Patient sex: M
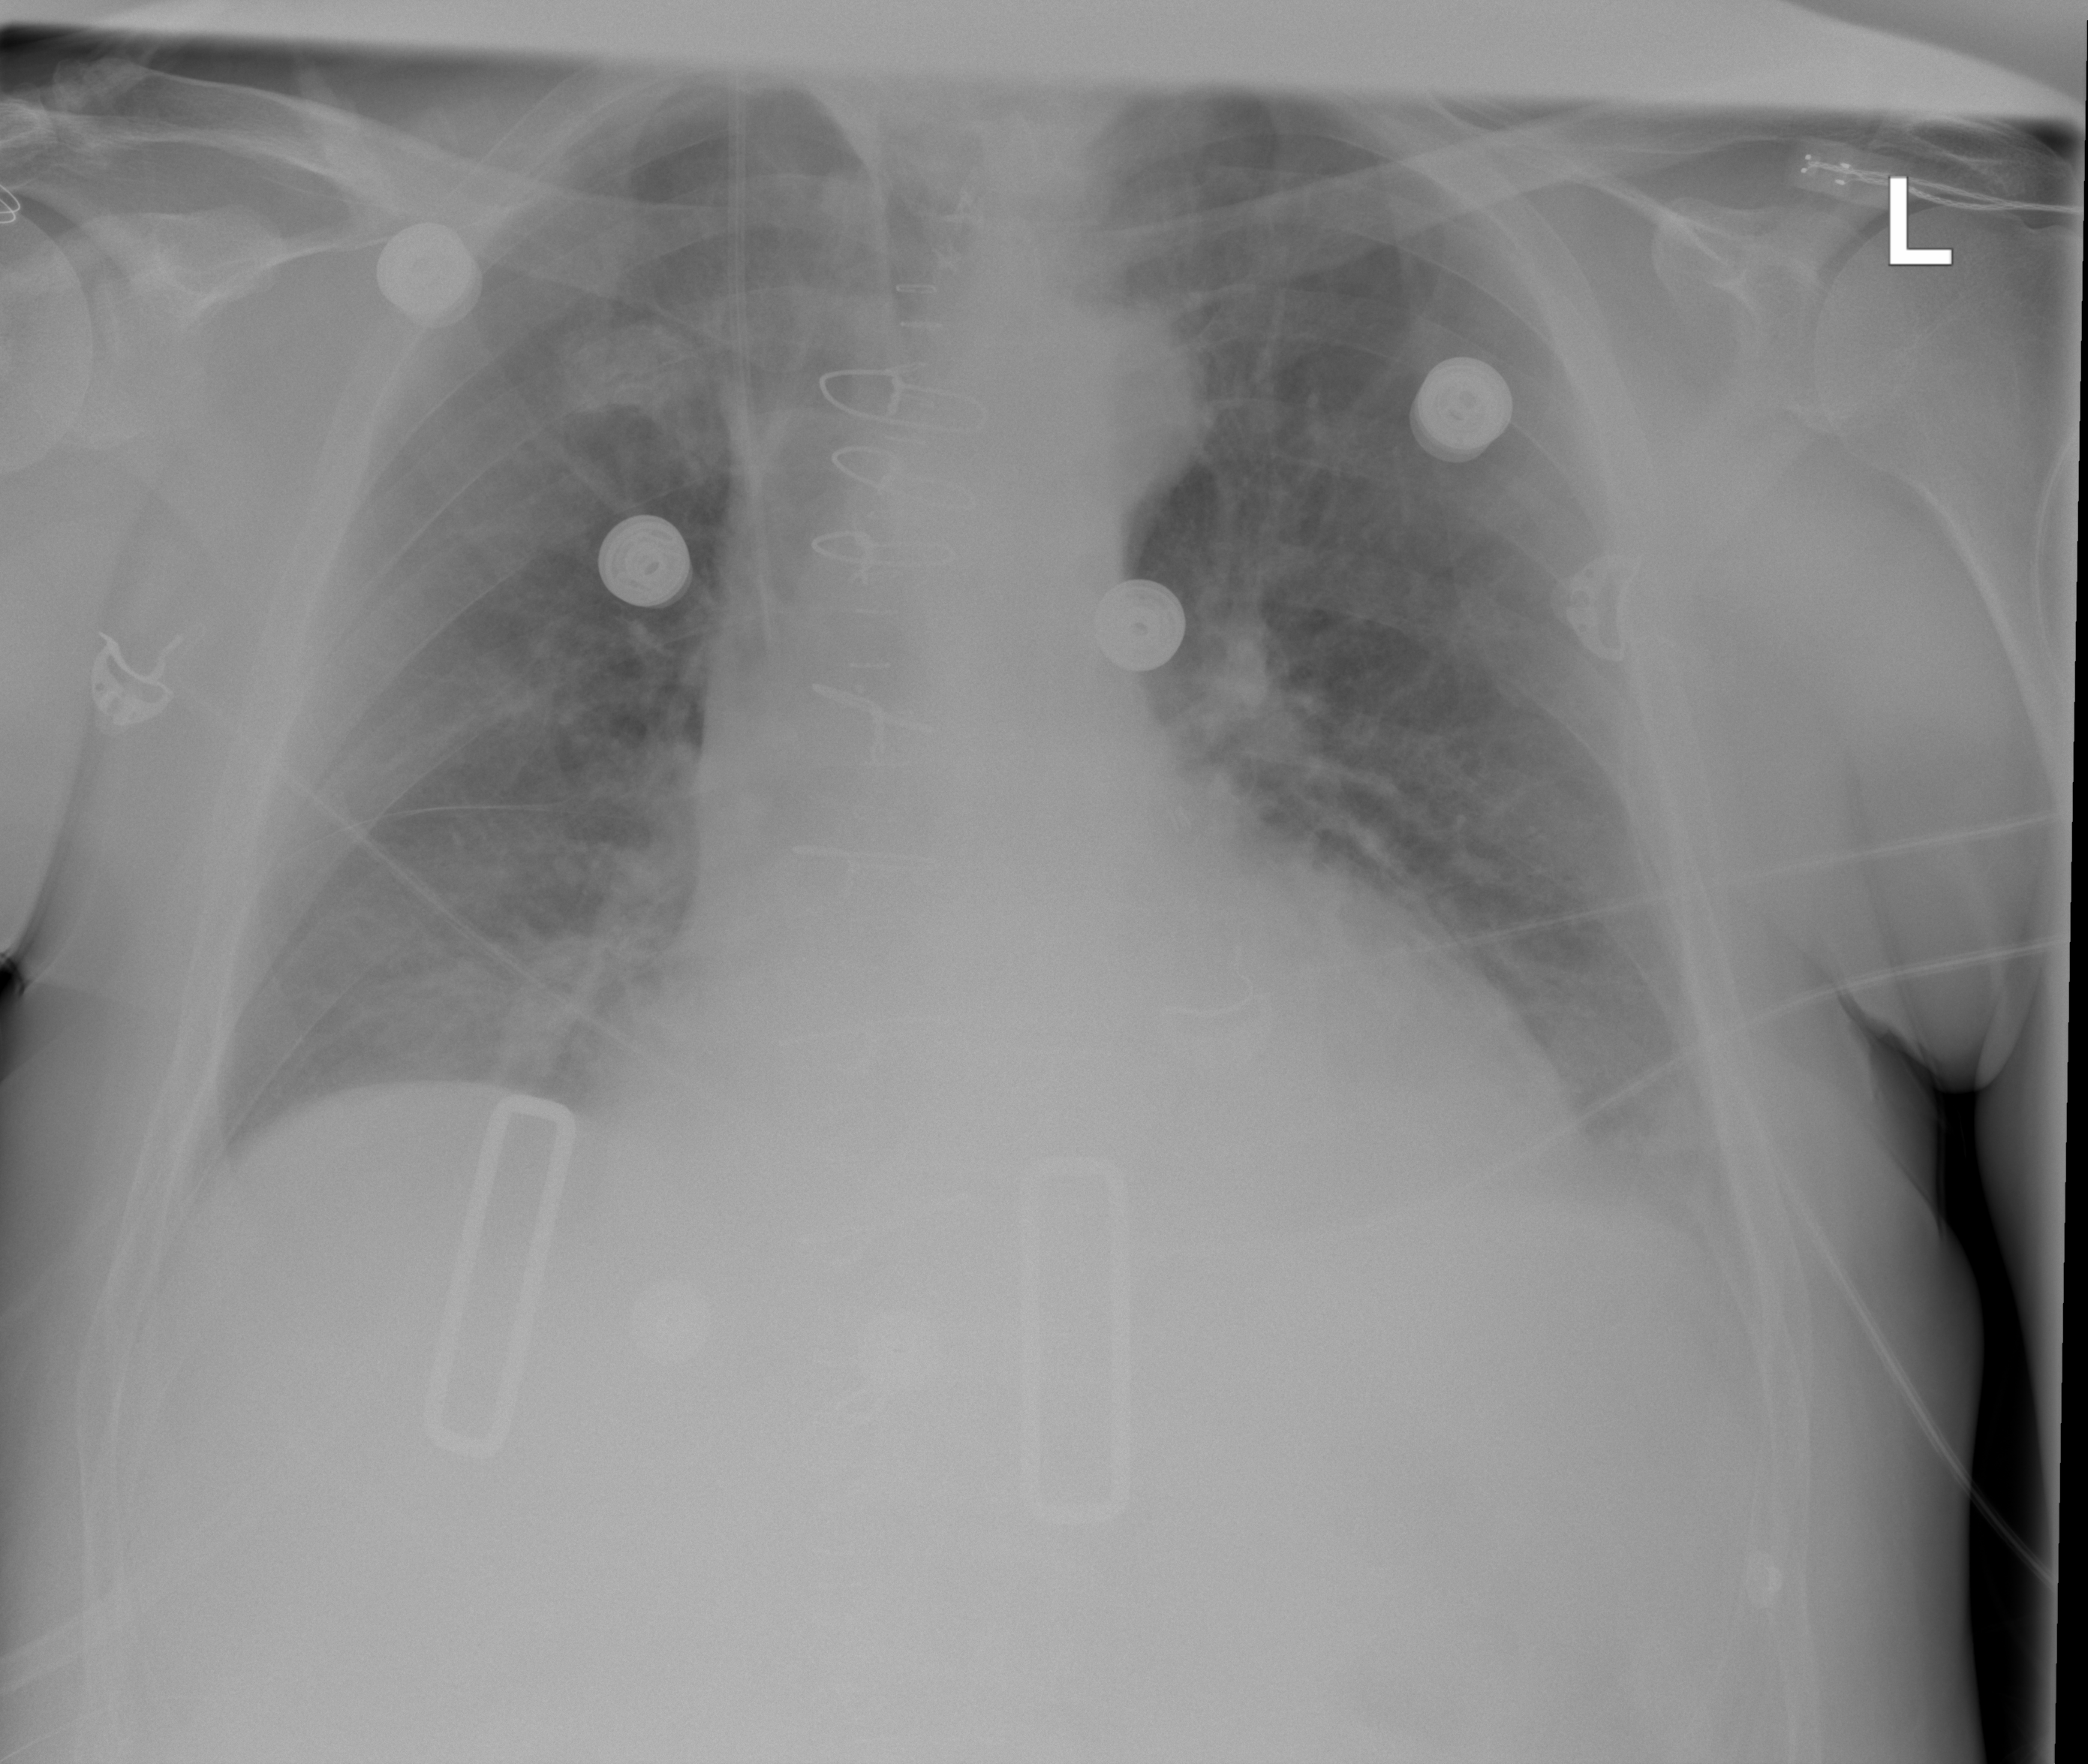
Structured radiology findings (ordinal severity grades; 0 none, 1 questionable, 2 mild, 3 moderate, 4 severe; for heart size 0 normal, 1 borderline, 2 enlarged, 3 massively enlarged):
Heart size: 1
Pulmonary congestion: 3
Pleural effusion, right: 1
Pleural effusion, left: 2
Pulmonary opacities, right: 2
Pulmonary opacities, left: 2
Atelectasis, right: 2
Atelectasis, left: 2